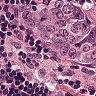
Metastatic tissue present: yes